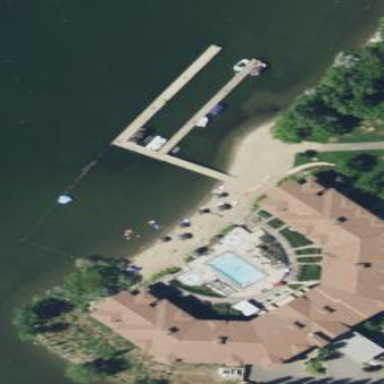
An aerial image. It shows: Sandy beach resort area for swimming and leisure.